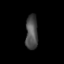
Tissue: lung
Cell type: Epithelial cells
Senescence score: 0.1787
Nuclear area (px): 406
Mean DAPI intensity: 78.493